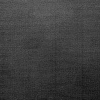
Atmospheric dust classification: dusty